Question: Any simple way of solving the problem where you have a component and get the same log massage more than one time due to the fact that the component is nested inside other components (like a container and a data flow for example)

I found <URL>, where MS say it wont do anything about it, but its from 2007.
I dont really want to do the workaround suggested, seems a lot of work.
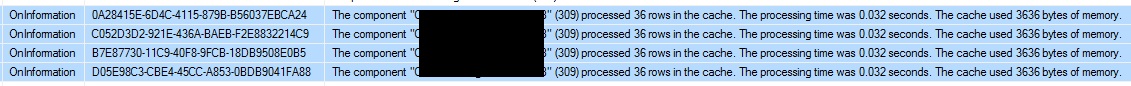
Answer: For logging, if you chose to log to sql server, SSIS will create a Stored Proc
(SQL 2005)
Proc Name: dbo.sp_dts_addlogentry
Table Name: dbo.sysdtslog90 (user table)
(SQL 2008)
Proc Name: dbo.sp_ssis_addlogentry
Table Name: dbo.sysssislog (system table)
You are free to modify this to filter out log entries (sql will recreate it if it is missing, but will not overwrite a self written version of the same name.)
The system generated version is simply an insert into of the parameters sent to the proc by SSIS.
You can add logic to follow the chain up the executionid to find parent objects and suppress logging for entries that have already been logged (you will want to handle the OnError event name in your code for this) I usually pass OnPreExecute, OnPostExecute, OnError, and OnTaskFailed events into my logging proc. By default, the proc also gets PackageStart and PackageEnd events.
That being said, I let all of these log fully to the table in sql then use summary and detail report to check the logging and see errors. My report filters to show only the one error for each occurance rather than filtering on the input into the log file. I also log all of my SSIS packages into a single database for configurations and logging that is included in every SSIS package.